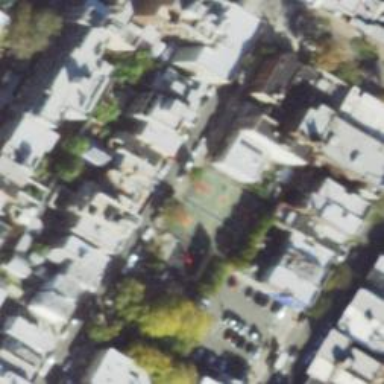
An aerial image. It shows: Asphalt basketball court on pitch.